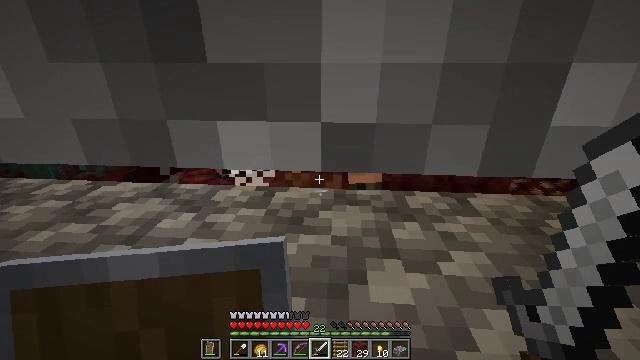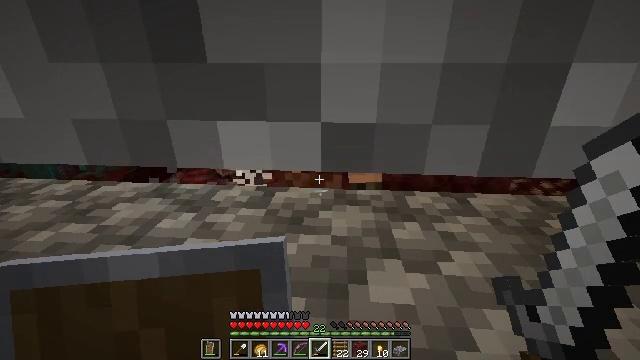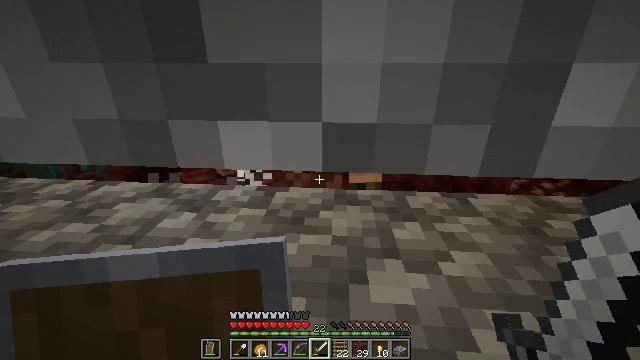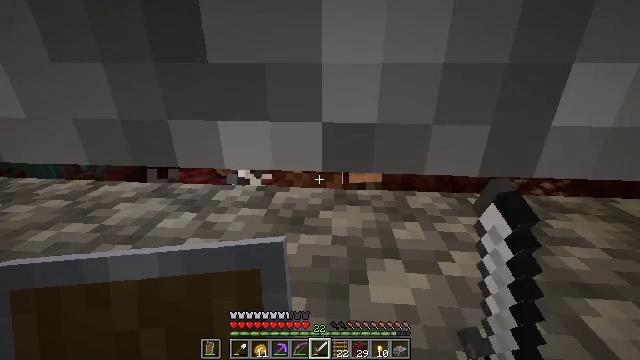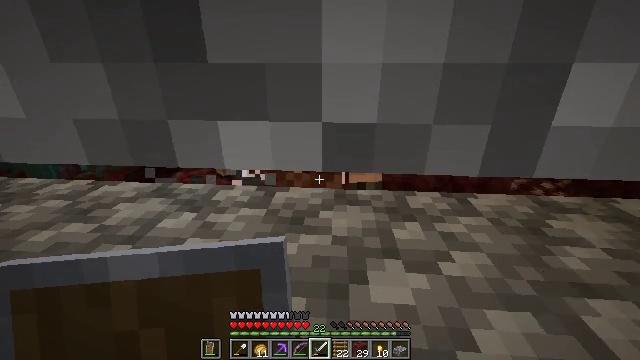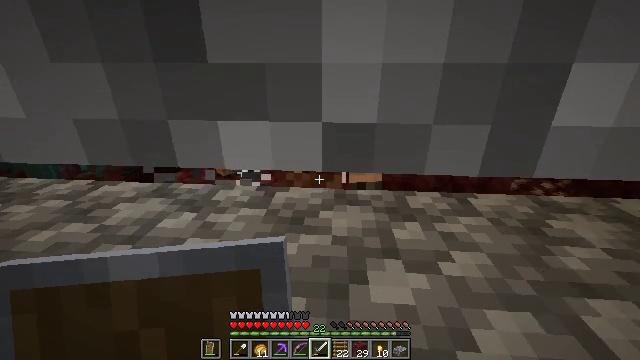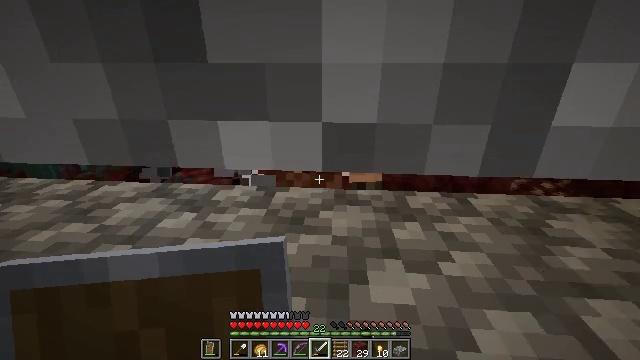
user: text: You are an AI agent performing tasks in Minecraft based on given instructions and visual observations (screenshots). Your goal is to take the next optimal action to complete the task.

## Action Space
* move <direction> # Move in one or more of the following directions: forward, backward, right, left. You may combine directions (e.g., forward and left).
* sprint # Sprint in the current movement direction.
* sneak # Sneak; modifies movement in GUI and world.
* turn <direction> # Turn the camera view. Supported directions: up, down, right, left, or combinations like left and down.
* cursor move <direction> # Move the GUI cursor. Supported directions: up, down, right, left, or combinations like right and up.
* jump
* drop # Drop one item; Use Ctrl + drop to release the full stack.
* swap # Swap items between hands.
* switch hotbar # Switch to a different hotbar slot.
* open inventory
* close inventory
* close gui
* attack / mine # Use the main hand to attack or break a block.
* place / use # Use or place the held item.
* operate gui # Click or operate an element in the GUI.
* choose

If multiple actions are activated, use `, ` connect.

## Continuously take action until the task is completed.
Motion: motion action
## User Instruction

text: Fight the piglin.
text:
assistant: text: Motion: no_op
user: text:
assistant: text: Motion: attack / mine
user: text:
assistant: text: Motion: attack / mine
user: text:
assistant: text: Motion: attack / mine
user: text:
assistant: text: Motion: no_op
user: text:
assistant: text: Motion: no_op
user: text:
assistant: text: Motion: no_op